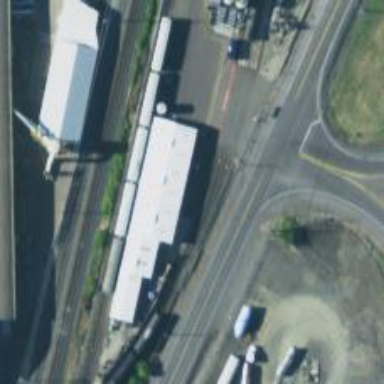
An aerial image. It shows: Railway siding for service.